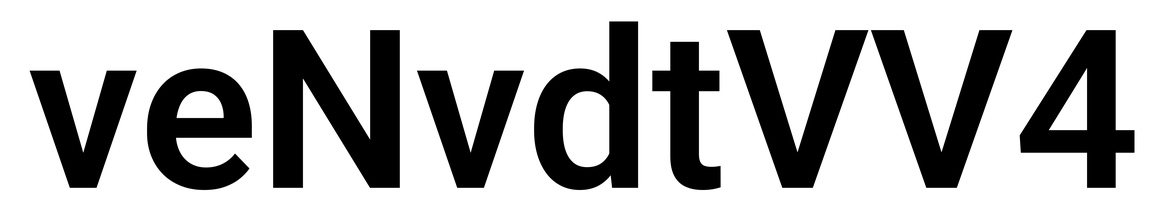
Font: Roboto_SemiBold